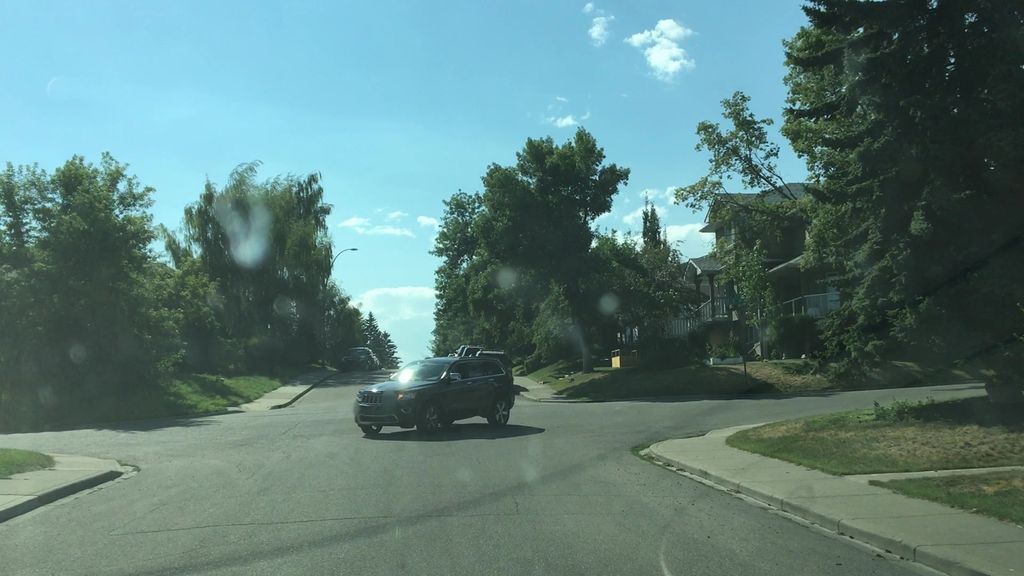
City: calgary